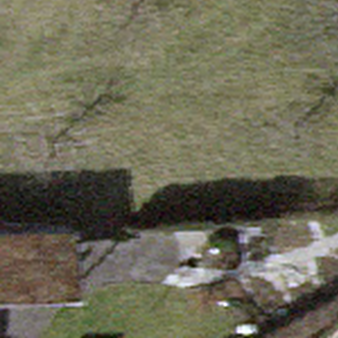
Label: other